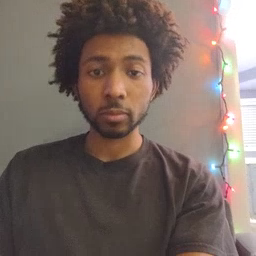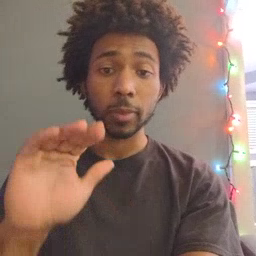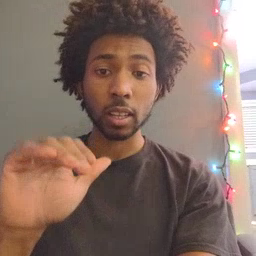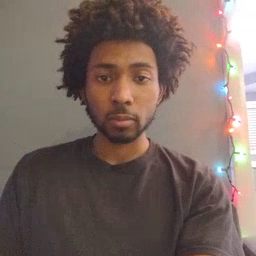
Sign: bye